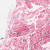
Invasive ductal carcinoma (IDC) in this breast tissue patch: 0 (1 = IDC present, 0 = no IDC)